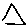
Label: triangle